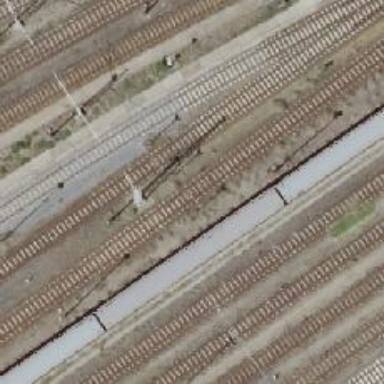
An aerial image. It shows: Railway signal.